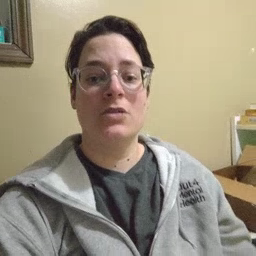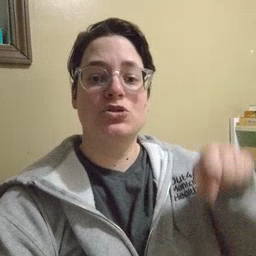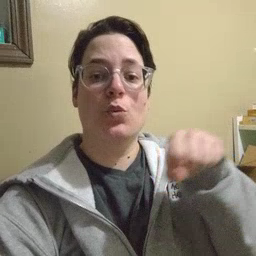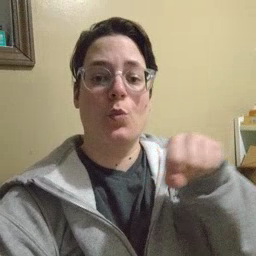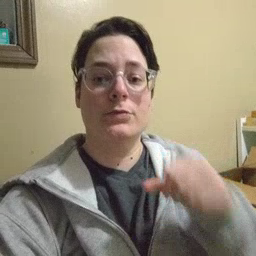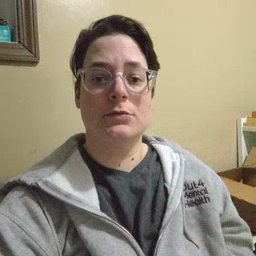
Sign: shoe